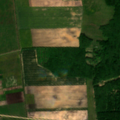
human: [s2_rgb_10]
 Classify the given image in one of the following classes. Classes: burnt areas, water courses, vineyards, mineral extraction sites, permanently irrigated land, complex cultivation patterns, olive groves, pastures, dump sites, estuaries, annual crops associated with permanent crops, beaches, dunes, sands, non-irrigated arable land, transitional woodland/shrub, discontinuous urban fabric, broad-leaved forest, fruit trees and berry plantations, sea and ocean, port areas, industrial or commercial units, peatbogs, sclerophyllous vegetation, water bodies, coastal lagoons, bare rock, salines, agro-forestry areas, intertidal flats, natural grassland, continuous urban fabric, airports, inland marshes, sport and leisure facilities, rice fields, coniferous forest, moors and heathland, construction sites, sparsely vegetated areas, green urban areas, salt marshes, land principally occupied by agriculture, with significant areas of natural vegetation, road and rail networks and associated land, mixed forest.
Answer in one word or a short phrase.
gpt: non-irrigated arable land, pastures, complex cultivation patterns, broad-leaved forest, mixed forest